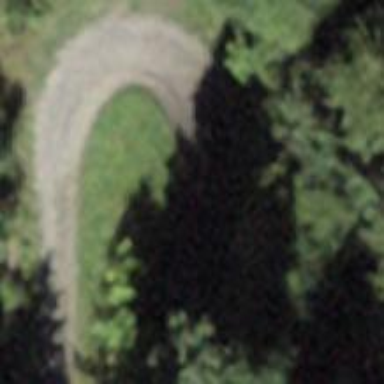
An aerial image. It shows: Track with grade2 tracktype.